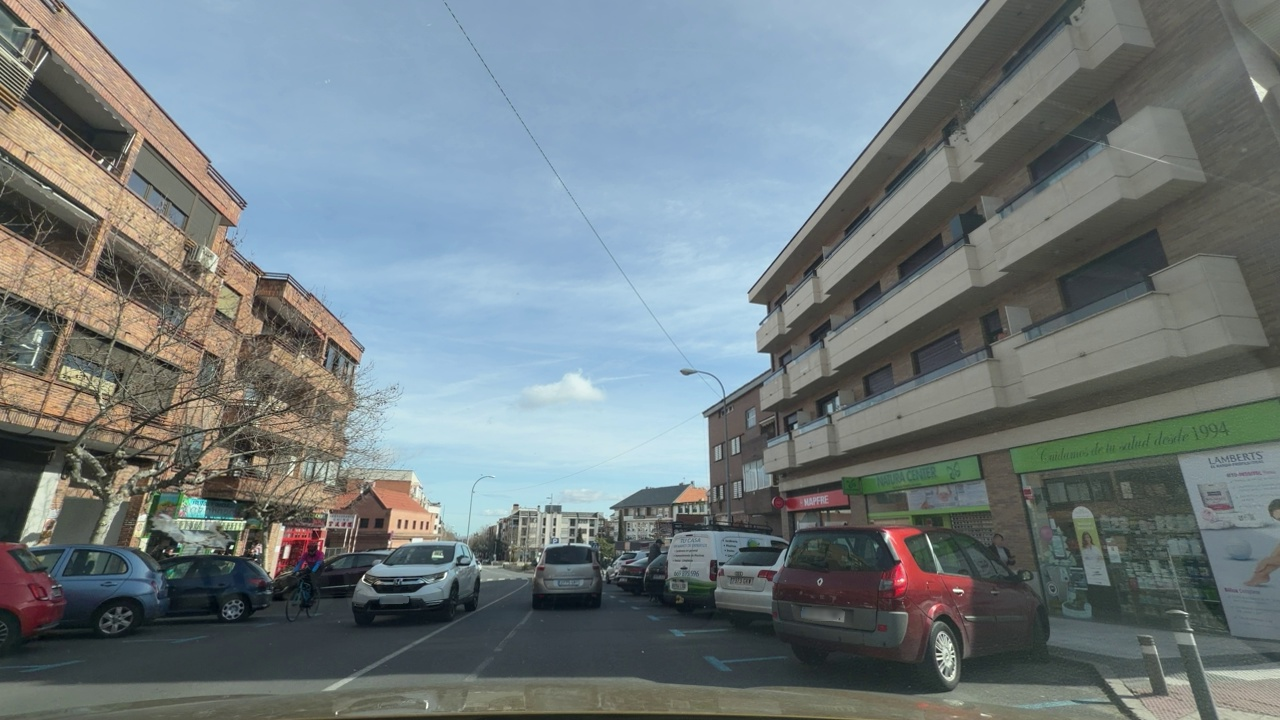
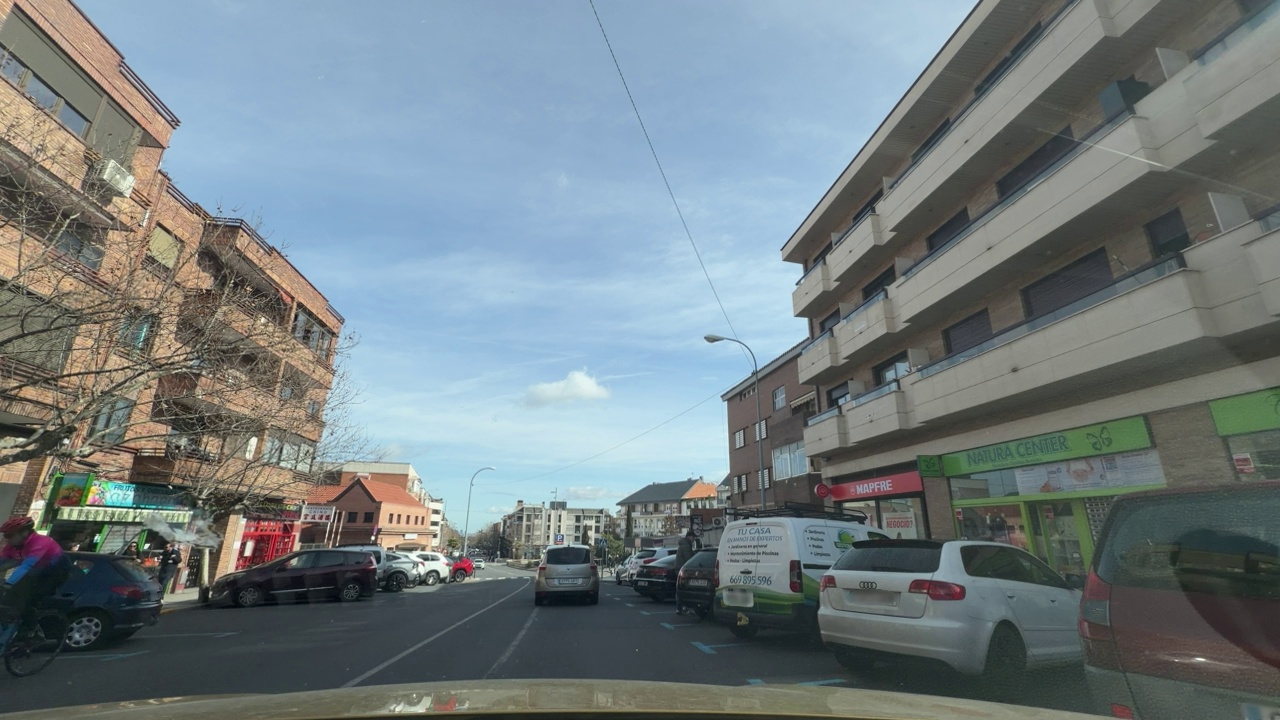
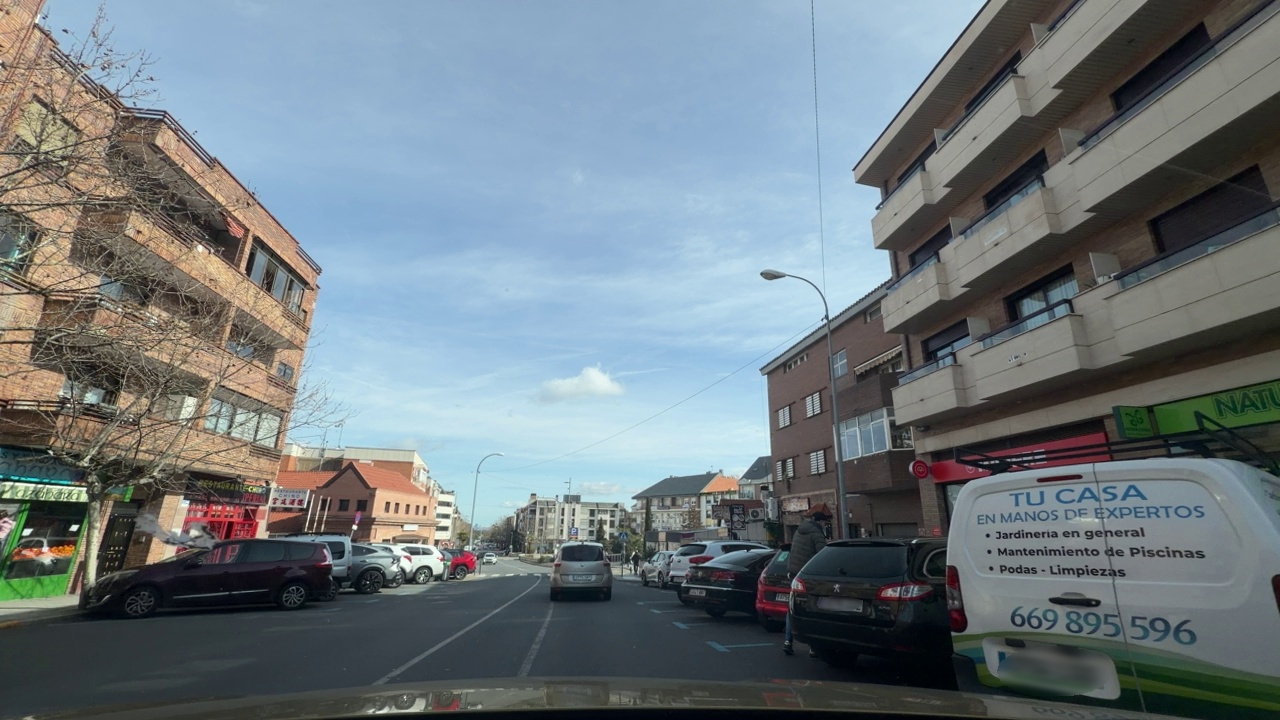
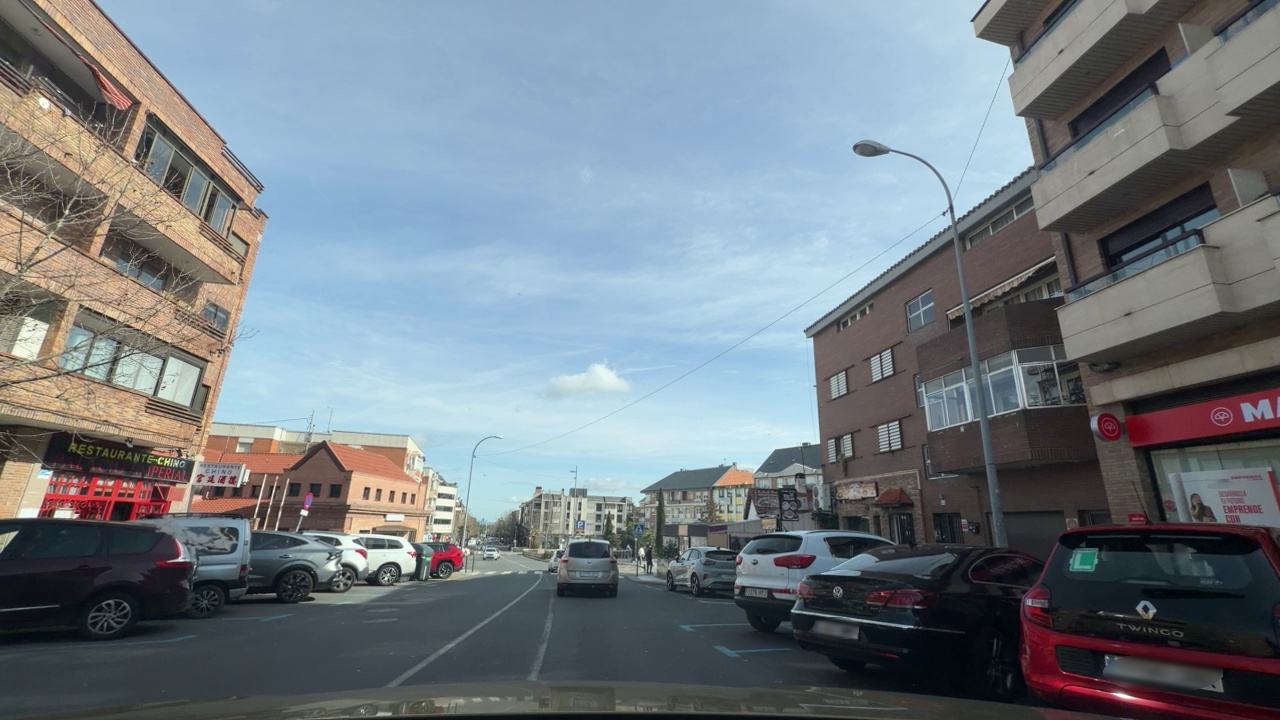
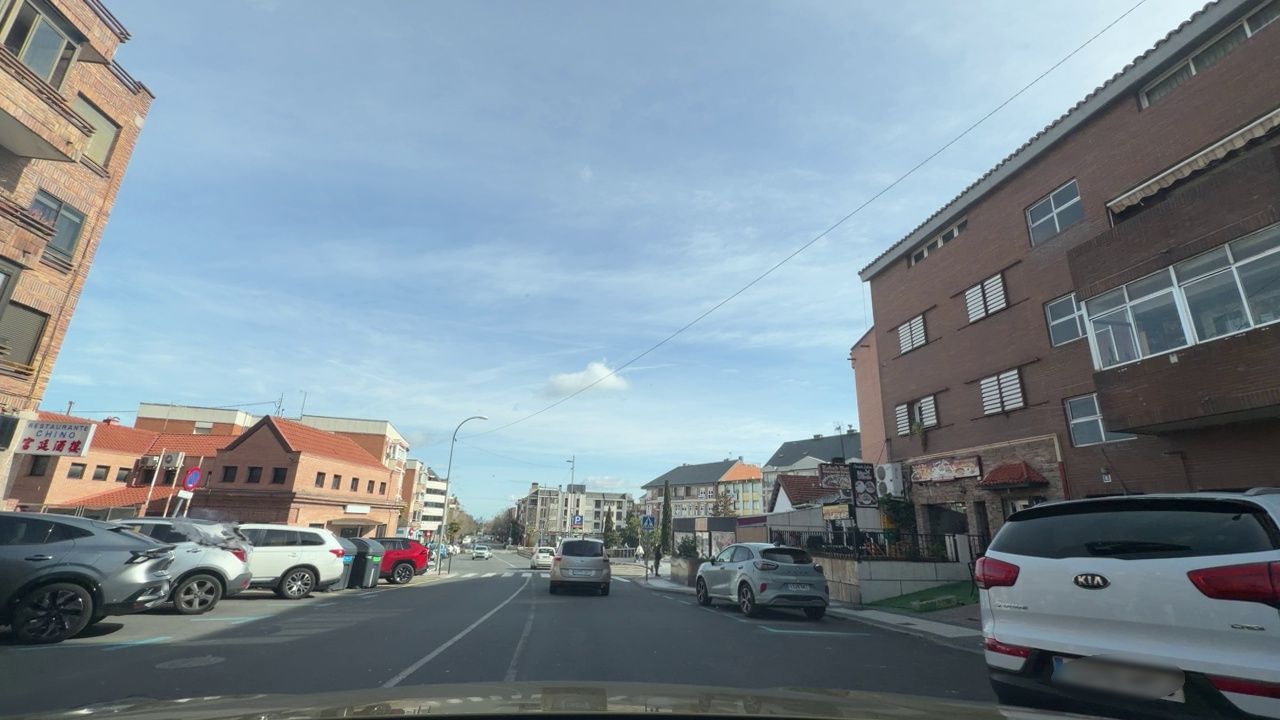
Situation: Pedestrian
Question: Is the ego vehicle traveling on a narrow street with sidewalks or bike lanes directly adjacent to the roadway?
Answer: No
Reasoning: The sidewalks are not placed immediately adjacent to the roadway since there is some space for curbside parking.

Situation: Pedestrian
Question: Are pedestrians or cyclists moving alongside the ego vehicle on the right side?
Answer: Yes
Reasoning: There is a pedestrian present on the right side of the ego vehicle.

Situation: Pedestrian
Question: Could a pedestrian's current path intersect with the trajectory of the ego vehicle?
Answer: No
Reasoning: The pedestrian is currently moving away of the roadway.

Situation: Pedestrian
Question: Are pedestrians or cyclists moving alongside the ego vehicle on the left side?
Answer: Yes
Reasoning: There is a cyclist observed on the left side of the ego vehicle.